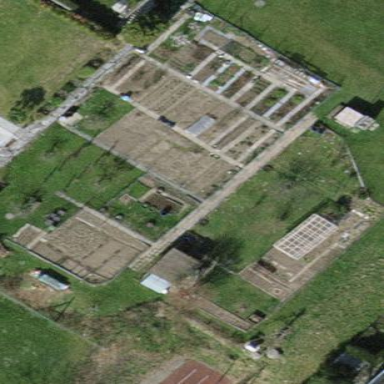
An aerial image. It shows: Area designated for allotments.